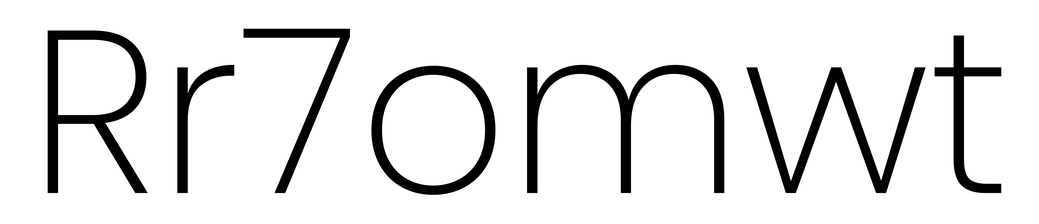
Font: Poppins-ExtraLight